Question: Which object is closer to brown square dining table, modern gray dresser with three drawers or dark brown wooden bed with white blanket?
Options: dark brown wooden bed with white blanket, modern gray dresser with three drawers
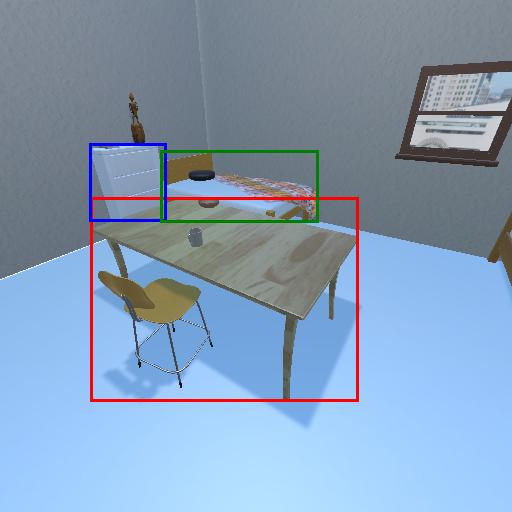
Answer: dark brown wooden bed with white blanket